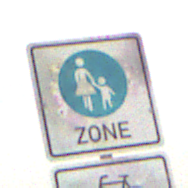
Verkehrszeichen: BeginnFussgaengerzone
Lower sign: EinspurigeFahrzeugeFrei1
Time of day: MorningAfternoon
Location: Outdoor (Suburban)
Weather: Overcast
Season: NotSpecified
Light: Natural